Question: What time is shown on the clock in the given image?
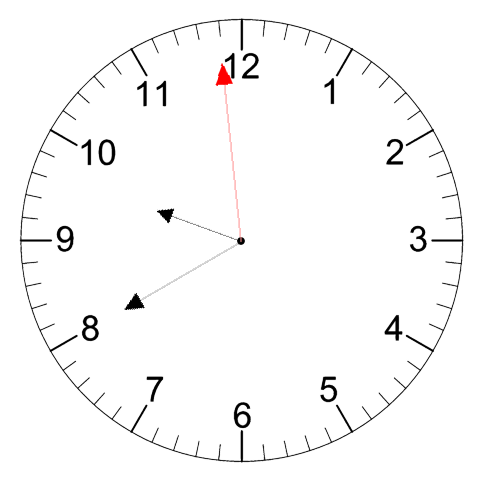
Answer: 09:39:59